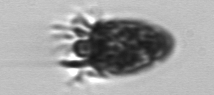
Label: Strombidium_tintinnodes